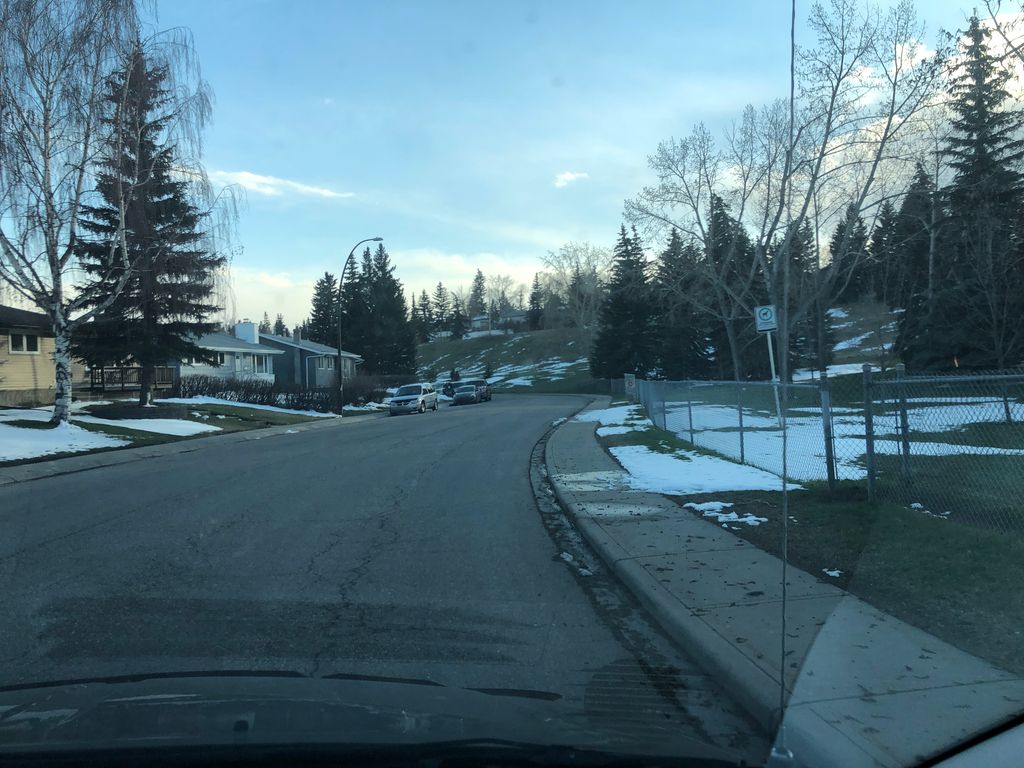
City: calgary